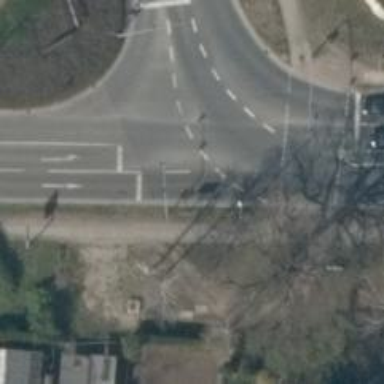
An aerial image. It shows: Road with traffic signals controlling the flow of traffic.